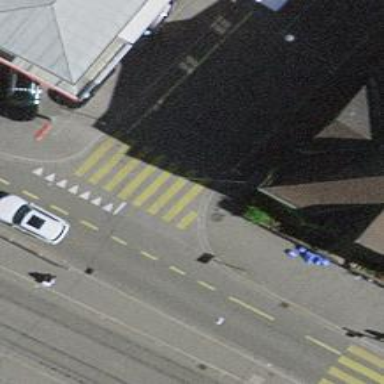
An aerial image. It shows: Crossing with traffic signals.